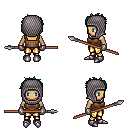
a pixel art fantasy rpg character, female body template, human, tanned skin, brown pirate shirt, gold greaves, green bedhead hairstyle, chain hood, metal gloves, metal boots, spear, four views (front, back, left, right), 2x2 character sprite sheet, small pixel art, hard edges, no anti-aliasing